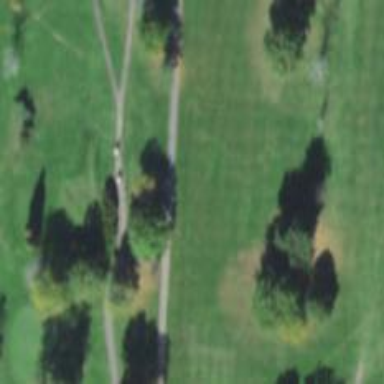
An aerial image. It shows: View of golf hole.